Question: I'm currently learning Git and have an issue understanding how Git retrieves files from a branch when you check it out.
From what I understand the branch is just a pointer to a commit. So I believed that when you checkout a branch it back tracks all commits from parent to parent starting from the commit where the pointer is at. But I don't understand how it chooses a parent for a commit that has multiple parents, like in a merge.
For example:

Assuming I want to check out 'master', how does Git know that at point 'C5' it should go for 'C4' and not 'C8'. Or have I totally misunderstood this?
When you checkout a branch, how does Git know what files to put in your working tree?
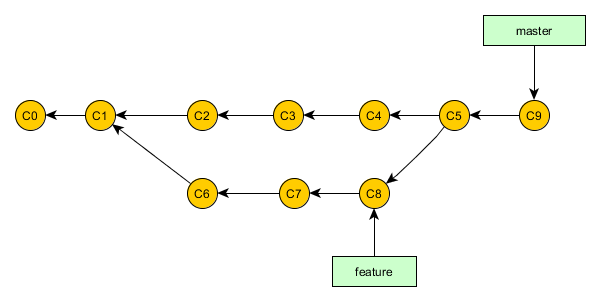
Answer: Git is different from most other version control systems (VCS).
Most VCS-es store "deltas" of various forms. For instance, if the tip-most commit in the entire repository is 'C9' as identified by 'master' and you extract that, you might get all the files in the repository as is, while if you extract 'C5' (previous commit from 'C9'), you'd start with all the latest files, and then 'C5' says "undo this, undo that, undo the other thing" and the version-control system undoes those and that gets you the state as of commit 'C5'.
Again, git does do this.
Instead, git's repository stores what git calls "objects". There are four types of objects: "commits", "annotated tags", "trees", and "blobs". We'll ignore annotated tags (they are not needed for this purpose) and just consider the other three.
Each object has a unique, 160-bit name that gets represented as an SHA-1 hash. The value of the hash is constructed by computing the SHA-1 of the object's contents (plus its type). Git assumes that no two objects in the repository will ever compute the same SHA-1 (if they do, git explodes messily; but this has never happened). (But note that the object--e.g., the same 'foo.c' file in many commits--has one single unique SHA-1.)
A looks like this:
'''
$ git cat-file -p 5f95c9f850b19b368c43ae399cc831b17a26a5ac
tree 972825cf23ba10bc49e81289f628e06ad44044ff
parent 9c8ce7397bac108f83d77dfd96786edb28937511
author Junio C Hamano <gitster@pobox.com> <PHONE>
committer Junio C Hamano <gitster@pobox.com> <PHONE>
Git 1.9.0
Signed-off-by: Junio C Hamano <gitster@pobox.com>
'''
That is, it has a 'tree', a list of 'parent's, an 'author'-and-date, a 'committer'-and-date, and a text message. That's it has, too. Each 'parent' is the SHA-1 of the parent commit(s); a root commit has no parents, and a merge has multiple parents, but most commits just have one parent, which is what gives you the arrows in the diagram you posted.
A looks like this:
'''
$ git cat-file -p 972825cf23ba10bc49e81289f628e06ad44044ff
100644 blob 5e98806c6cc246acef5f539ae191710a0c06ad3f .gitattributes
100644 blob b5f9defed37c43b2c6075d7065c8cbae2b1797e1 .gitignore
100644 blob 11057cbcdf4c9f814189bdbf0a17980825da194c .mailmap
100644 blob 536e55524db72bd2acf175208aef4f3dfc148d42 COPYING
040000 tree 47fca99809b19aeac94aed024d64e6e6d759207d Documentation
100755 blob 2b97352dd3b113b46bbd53248315ab91f0a9356b GIT-VERSION-GEN
[snip lots more]
'''
The tree gives you the top-level directory that goes with that commit. Most tree entries are 'blob's; subdirectories are more 'tree's. The 'mode' of a blob gives you the executable bit (these look like Unix file modes but git really uses only the one executable bit, so that the mode is always '100644' or '100755'). There are a few more modes for special cases (e.g., symlinks) but we can ignore them for now. In any case, each entry has yet another unique SHA-1, which is how git finds the next item (sub-tree or blob).
Each contains the actual file. For instance, the 'blob' for 'GIT-VERSION-GEN' is the git version generator script:
'''
$ git cat-file -p 2b97352dd3b113b46bbd53248315ab91f0a9356b
#!/bin/sh
GVF=GIT-VERSION-FILE
DEF_VER=v1.9.0
[snip]
'''
So, to extract a commit, git needs only:
1. translate a symbolic name like HEAD or master to the commit's SHA-1
2. extract the commit object to find the top-level tree
3. extract the top-level tree object to find all the files and sub-trees
4. for each file, extract the file object; and for each sub-tree, recursively extract that tree and its objects.
(Git objects are stored compressed, and are eventually further compressed into "pack files" which use deltas, but in a very different way from other VCS-es. There's no need to delta-compress a file 'foo.c' against a previous version of 'foo.c'; git can delta-compress trees against each other, for instance, or some C code against some documentation. The exact pack file format has undergone several revisions as well: if some future version has an even better way to compress things, the pack format can be updated from version 4 to version 5, for instance. In any case, "loose" objects are just zlib-compressed rather than delta-compressed. This makes accessing and updating them quite fast. Pack files are used for more-static items--files that have not been modified--and for network transmission. They are built during 'git gc', and also on push and fetch operations [which use a variant called a "thin" pack, when possible].)
For more of the git "plumbing" commands that allow you to read and write individual objects, see <URL>.